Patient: sex M, age 57
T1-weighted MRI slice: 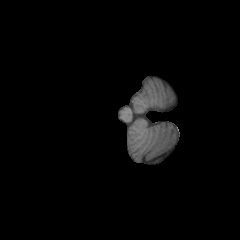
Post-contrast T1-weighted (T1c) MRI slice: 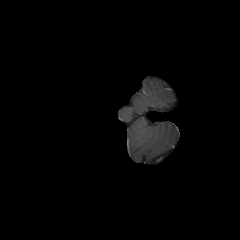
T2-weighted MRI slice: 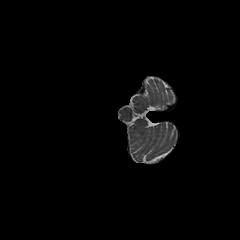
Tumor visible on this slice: no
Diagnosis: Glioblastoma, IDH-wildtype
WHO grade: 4